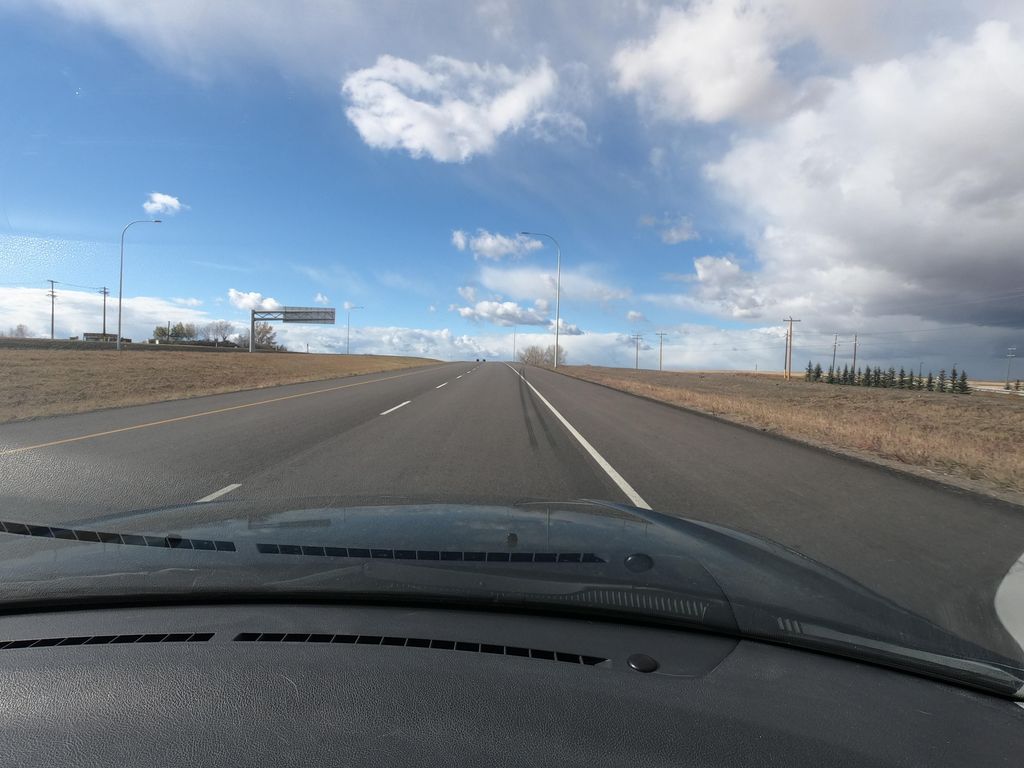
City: calgary